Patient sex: M
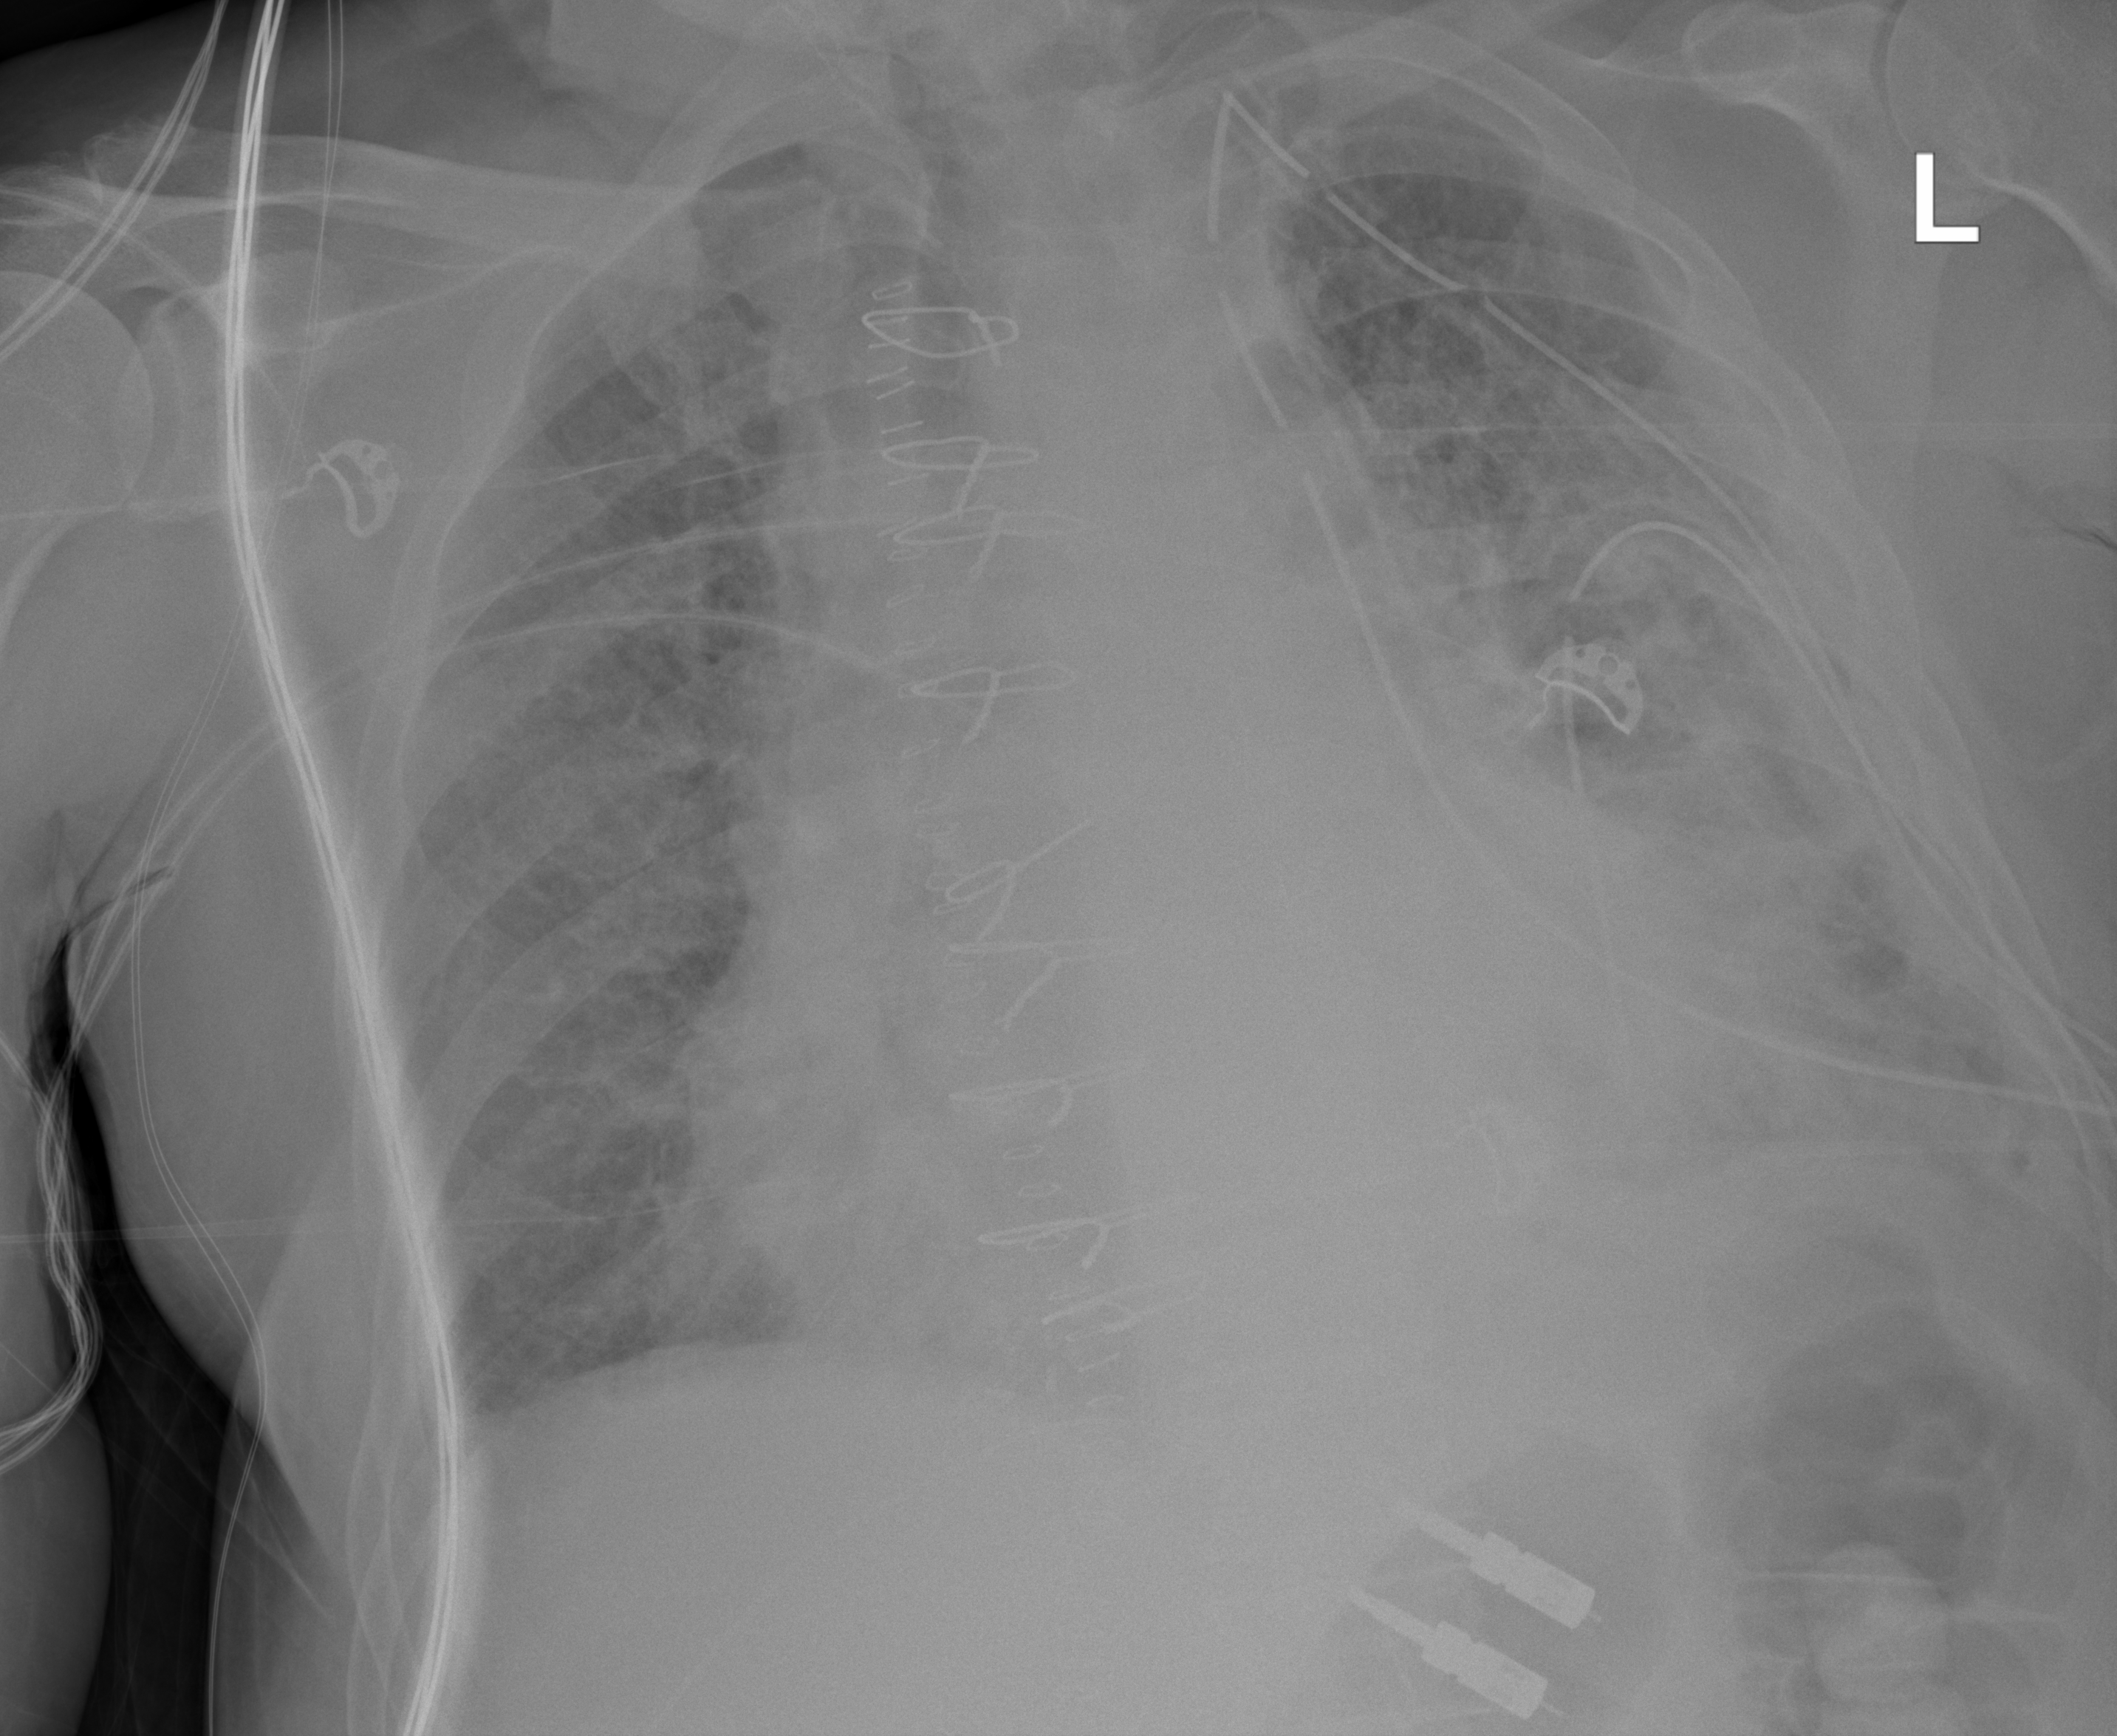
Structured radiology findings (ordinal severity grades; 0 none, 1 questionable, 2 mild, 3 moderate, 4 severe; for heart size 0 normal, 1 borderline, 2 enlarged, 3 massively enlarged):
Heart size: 2
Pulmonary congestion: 2
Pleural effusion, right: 2
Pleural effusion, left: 3
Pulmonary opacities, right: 2
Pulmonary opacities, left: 2
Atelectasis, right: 2
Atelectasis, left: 3